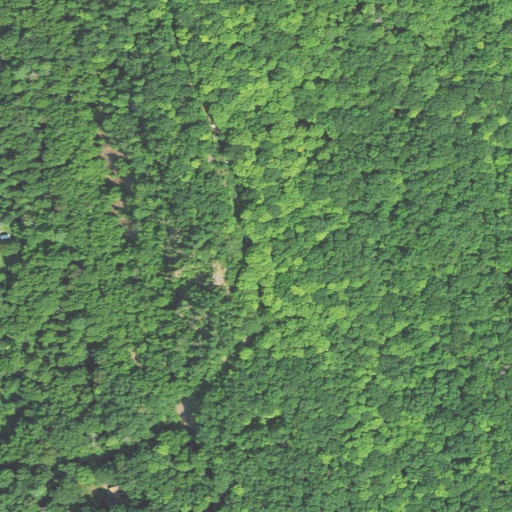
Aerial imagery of mountain in Connecticut named Peak Mountain containing deciduous forest, open development, and mixed forest